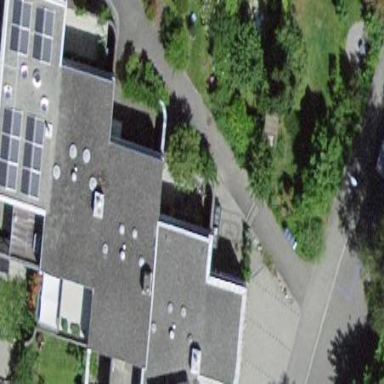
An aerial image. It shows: Terrace building with flat roof.